【题型】解答题　【知识点】解析几何　【难度】medium
在平面直角坐标系中，已知矩形 $ABCD$ 的长 $AB$ 为 2，宽 $AD$ 为 1，$AB$，$AD$ 边分别为 $x$ 轴正半轴，$y$ 轴正半轴，以 $A$ 为坐标原点，将矩形折叠，使 $A$ 点落在线段 $DC$ 上（包括端点）.

(1) 若折痕所在直线的斜率为 $k$，求折痕所在直线方程; \\
(2) 当 $-2+\sqrt{3} \le k \le 0$ 时，求折痕长的最大值; \\
(3) 当 $-2 \le k \le -1$ 时，折痕为线段 $PQ$，设 $t = k(2|PQ|^2 - 1)$，试求 $t$ 的最大值.
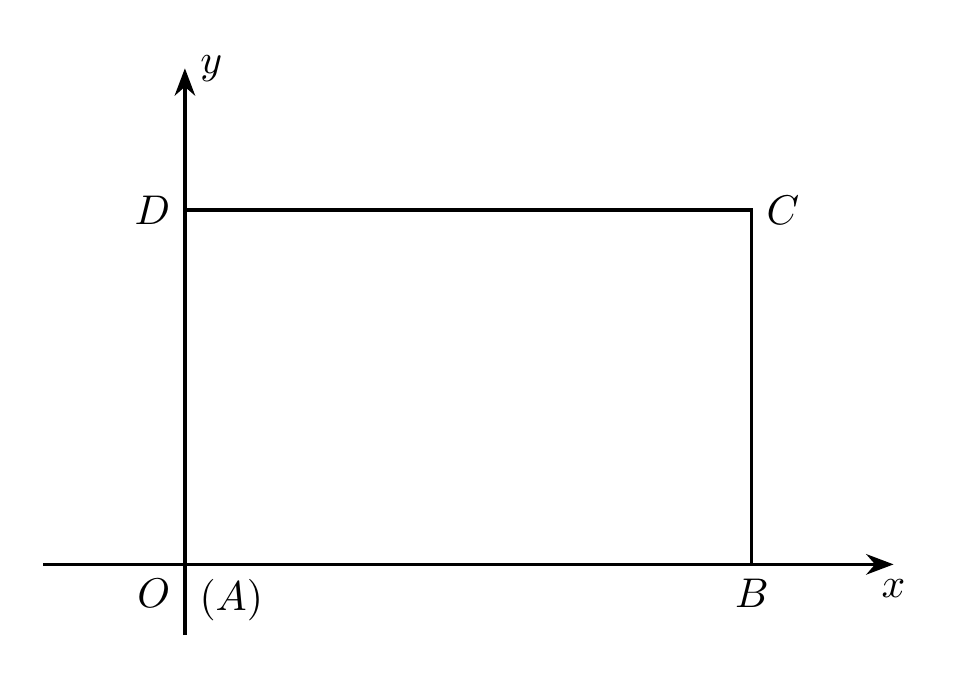
【解答】
【答案】 (1) $y = kx + \frac{k^2}{2} + \frac{1}{2}$; (2) $2(\sqrt{6}-\sqrt{2})$; (3) $-2\sqrt{2}$.

【分析】 (1) 根据折叠的对称性可得，若折叠后 $A$ 点落在 $G$ 点，则斜率相乘为 $-1$，从而得到 $G$ 点的坐标关于 $k$ 的表达式，写出折痕所在的直线方程 \\
(2) 当 $-2+\sqrt{3} \le k \le 0$ 时，分析可得折痕交在 $BC$ 和 $y$ 轴上，求出交点坐标，求出折痕长度关于 $k$ 的表达式，结合 $k$ 的范围求出最大值 \\
(3) 当 $-2 \le k \le -1$ 时，折痕交在 $DC$ 和 $x$ 轴上，求出 $PQ$ 的表达式，代入求出 $t$ 关于 $k$ 的表达式，结合 $k$ 的范围求出 $t$ 的最大值

【解析】 (1) ①当 $k = 0$ 时，此时 $A$ 点与 $D$ 点重合，折痕所在的直线方程 $y = \frac{1}{2}$; \\
②当 $k \ne 0$ 时，将矩形折叠后 $A$ 点落在线段 $DC$ 上的点记为 $G(a, 1)$， \\
所以 $A$ 与 $G$ 关于折痕所在的直线对称， \\
有 $k_{OG} \cdot k = -1 \Rightarrow \frac{1}{a} \cdot k = -1 \Rightarrow a = -k$， \\
故 $G$ 点坐标为 $G(-k, 1)$， \\
从而折痕所在的直线与 $OG$ 的交点坐标，即线段 $OG$ 的中点为 $M(-\frac{k}{2}, \frac{1}{2})$， \\
折痕所在的直线方程 $y - \frac{1}{2} = k(x + \frac{k}{2})$，即 $y = kx + \frac{k^2}{2} + \frac{1}{2}$， \\
由①②得折痕所在的直线方程为：$y = kx + \frac{k^2}{2} + \frac{1}{2}$;

(2) 当 $k = 0$ 时，折痕的长为 2， \\
当折痕刚好经过 $B$ 点时，将 $(2, 0)$ 代入直线方程得：$k^2 + 4k + 1 = 0$，$k = -2+\sqrt{3}$ 或 $k = -2-\sqrt{3}$ （此时，$A$ 点不在线段 $DC$ 上，舍） \\
当 $-2+\sqrt{3} \le k < 0$ 时，折痕两个端点一定在 $BC$ 和 $y$ 轴上，直线交 $BC$ 于点 $P(2, 2k + \frac{k^2}{2} + \frac{1}{2})$，交 $y$ 轴于 $Q(0, \frac{k^2+1}{2})$， \\
$|PQ|^2 = 2^2 + [\frac{k^2+1}{2} - (2k + \frac{k^2}{2} + \frac{1}{2})]^2 = 4 + 4k^2 \le 4 + 4(7 - 4\sqrt{3}) = 32 - 16\sqrt{3}$ \\
折痕长度的最大值为 $\sqrt{32 - 16\sqrt{3}} = \sqrt{4(8 - 4\sqrt{3})} = \sqrt{4(\sqrt{6}-\sqrt{2})^2} = 2(\sqrt{6}-\sqrt{2})$， \\
而 $2(\sqrt{6}-\sqrt{2}) > 2$， \\
故折痕长度的最大值为 $2(\sqrt{6}-\sqrt{2})$;

(3) 当 $-2 \le k \le -1$ 时，折痕的两个端点一定在 $DC$ 和 $x$ 轴上，直线交 $DC$ 于 $P(\frac{1}{2k} - \frac{k}{2}, 1)$，交 $x$ 轴于 $Q(-\frac{k^2+1}{2k}, 0)$， \\
$|PQ|^2 = [-\frac{k^2+1}{2k} - (\frac{1}{2k} - \frac{k}{2})]^2 + 1 = \frac{1}{k^2} + 1$， \\
$t = k(2|PQ|^2 - 1) = k(2(\frac{1}{k^2} + 1) - 1) = k + \frac{2}{k}$， \\
因为 $-2 \le k \le -1$， \\
所以 $k + \frac{2}{k} \le -2\sqrt{2}$ （当且仅当 $k = -\sqrt{2} \in (-2, -1)$ 时取“$=$”号）， \\
所以当 $k = -\sqrt{2}$ 时，$t$ 取最大值，$t$ 的最大值是 $-2\sqrt{2}$.

【点晴】 本题综合考查了直线方程、函数的最值、均值不等式，考查了数形结合和分类讨论的数学思想，属难题.